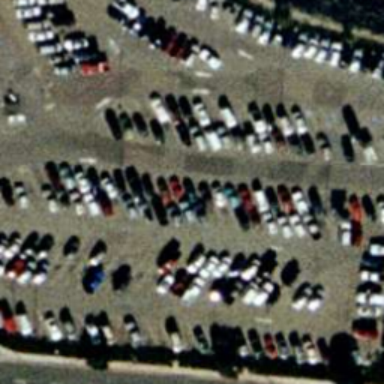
Lots of cars parked neatly in the parking lot .